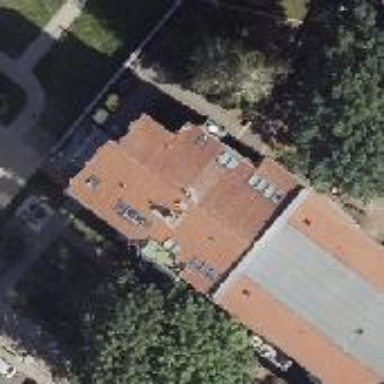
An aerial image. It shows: Building consisting of apartments with double saltbox roof shape.